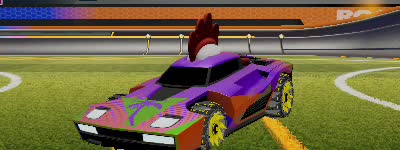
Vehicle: breakout